Question: Consider the following minimal vimrc:
'''
set nocompatible
function! OpenBuffer()
execute "silent botright 2new empty_buffer"
call append(line('$'), "This should only show up when running GrepFixme()")
normal dd
endfunction
function! GrepTodo()
execute "vimgrep/TODO/j %"
endfunction
function! GrepFixme()
execute "vimgrep/FIXME/j %"
endfunction
augroup test_au
au!
au QuickFixCmdPost vimgrep call OpenBuffer()
augroup END
" TODO: foo
" FIXME: bar
'''
As it can be seen in the GIF, the 'QuickFixCmdPost' autocommand is triggered
when I call either the 'GrepFixme()' or the 'GrepTodo()' function. I want to
trigger the 'QuickFixCmdPost' autocommand only when I call the 'GrepFixme()'
function and not when I call the 'GrepTodo()' function. Is there a way a to
achieve that?

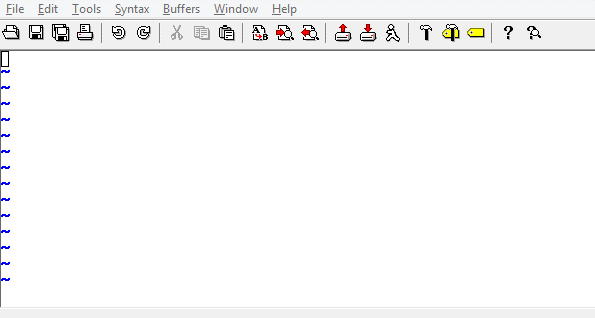
Answer: You can prevent autocmd from firing by using ':noautocmd' or setting ''eventignore''. Example:
'''
:noautocmd vimgrep/foo/
'''
For more help see:
'''
:h :noa
:h 'eventingore'
'''